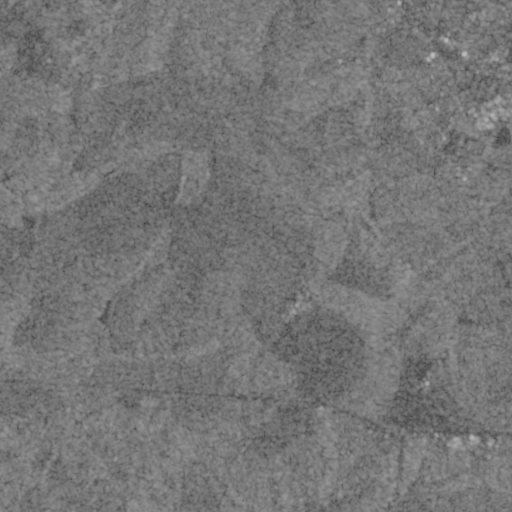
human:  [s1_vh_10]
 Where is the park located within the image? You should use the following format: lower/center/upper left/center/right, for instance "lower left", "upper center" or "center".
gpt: The park is located in the upper right of the image.
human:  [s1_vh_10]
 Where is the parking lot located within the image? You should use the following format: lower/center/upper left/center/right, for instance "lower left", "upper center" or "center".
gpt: The parking lot is located in the upper right of the image.
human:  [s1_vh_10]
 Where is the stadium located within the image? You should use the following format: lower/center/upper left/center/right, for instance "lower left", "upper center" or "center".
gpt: The stadium is located in the upper right of the image.
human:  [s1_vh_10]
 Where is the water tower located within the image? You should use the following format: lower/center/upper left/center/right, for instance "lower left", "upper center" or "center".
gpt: The water tower is located in the upper right of the image.
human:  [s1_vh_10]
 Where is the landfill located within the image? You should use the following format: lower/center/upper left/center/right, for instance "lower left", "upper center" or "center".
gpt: There is no landfill in the image.

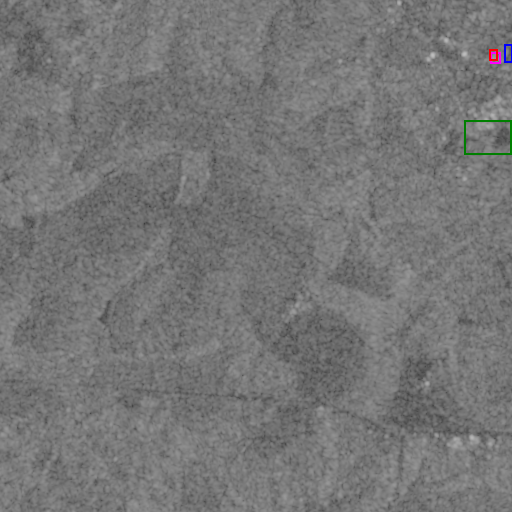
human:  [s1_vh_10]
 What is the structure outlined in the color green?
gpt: The structure outlined in green is a park.
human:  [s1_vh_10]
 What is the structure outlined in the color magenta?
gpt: The structure outlined in magenta is a parking lot.
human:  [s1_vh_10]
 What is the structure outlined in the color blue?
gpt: The structure outlined in blue is a stadium.
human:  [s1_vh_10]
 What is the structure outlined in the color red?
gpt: The structure outlined in red is a building.
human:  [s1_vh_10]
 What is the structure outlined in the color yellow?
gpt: There is no yellow outline.